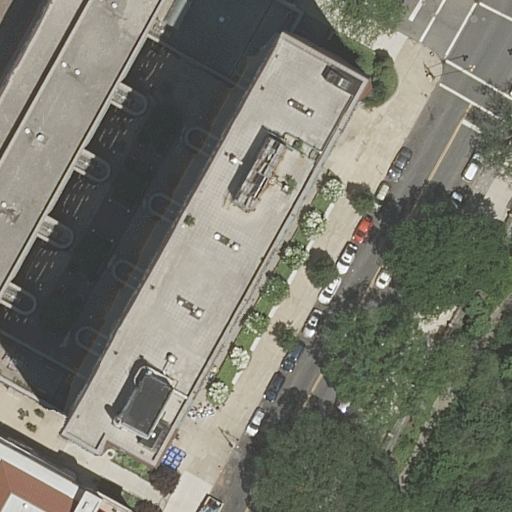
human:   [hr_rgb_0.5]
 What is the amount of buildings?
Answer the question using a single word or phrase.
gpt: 4

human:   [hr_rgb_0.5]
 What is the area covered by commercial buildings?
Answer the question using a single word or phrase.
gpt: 0m2

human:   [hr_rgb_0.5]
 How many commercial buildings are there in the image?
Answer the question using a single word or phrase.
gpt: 0

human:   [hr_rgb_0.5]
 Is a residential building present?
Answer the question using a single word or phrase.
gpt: yes

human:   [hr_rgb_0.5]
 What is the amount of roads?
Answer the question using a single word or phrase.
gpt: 4

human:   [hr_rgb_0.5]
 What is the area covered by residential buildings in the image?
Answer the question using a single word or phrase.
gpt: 8280m2

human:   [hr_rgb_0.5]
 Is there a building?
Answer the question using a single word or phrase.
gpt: yes

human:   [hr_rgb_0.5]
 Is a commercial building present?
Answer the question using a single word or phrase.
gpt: no

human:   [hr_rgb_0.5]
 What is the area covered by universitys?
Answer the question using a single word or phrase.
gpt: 19648m2

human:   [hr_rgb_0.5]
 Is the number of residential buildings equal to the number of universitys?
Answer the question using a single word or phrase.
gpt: no

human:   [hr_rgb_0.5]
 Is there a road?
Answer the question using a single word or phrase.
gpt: yes

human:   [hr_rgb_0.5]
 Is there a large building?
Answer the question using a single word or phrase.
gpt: yes

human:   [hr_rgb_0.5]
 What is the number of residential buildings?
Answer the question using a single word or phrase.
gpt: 4

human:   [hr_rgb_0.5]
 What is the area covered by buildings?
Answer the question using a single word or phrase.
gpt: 8280m2

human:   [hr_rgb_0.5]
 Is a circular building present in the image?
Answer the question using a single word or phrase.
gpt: no

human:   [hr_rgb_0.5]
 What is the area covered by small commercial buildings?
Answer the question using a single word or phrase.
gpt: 0m2

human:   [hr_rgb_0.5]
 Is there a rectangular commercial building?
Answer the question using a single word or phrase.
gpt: no

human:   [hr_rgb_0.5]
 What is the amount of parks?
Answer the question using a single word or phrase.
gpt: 1

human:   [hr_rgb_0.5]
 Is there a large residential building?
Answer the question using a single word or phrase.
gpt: yes

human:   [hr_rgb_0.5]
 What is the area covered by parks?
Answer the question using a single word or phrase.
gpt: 10345m2

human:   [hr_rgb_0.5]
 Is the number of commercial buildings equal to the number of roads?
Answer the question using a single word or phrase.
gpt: no

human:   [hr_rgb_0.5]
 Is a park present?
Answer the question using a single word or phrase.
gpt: yes

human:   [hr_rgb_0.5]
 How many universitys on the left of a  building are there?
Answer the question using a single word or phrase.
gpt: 1

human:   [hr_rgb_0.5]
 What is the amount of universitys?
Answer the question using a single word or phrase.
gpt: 2

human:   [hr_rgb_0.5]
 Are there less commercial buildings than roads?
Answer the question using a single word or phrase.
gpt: yes

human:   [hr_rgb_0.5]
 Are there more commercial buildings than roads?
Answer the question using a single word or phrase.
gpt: no

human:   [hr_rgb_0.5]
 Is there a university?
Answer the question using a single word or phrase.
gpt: yes

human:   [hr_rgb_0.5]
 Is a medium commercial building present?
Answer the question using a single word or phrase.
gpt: no

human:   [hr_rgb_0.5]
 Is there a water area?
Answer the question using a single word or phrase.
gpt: no

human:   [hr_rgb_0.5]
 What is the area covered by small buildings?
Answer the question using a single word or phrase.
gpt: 0m2

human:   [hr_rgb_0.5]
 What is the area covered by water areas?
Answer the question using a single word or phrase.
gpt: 0m2

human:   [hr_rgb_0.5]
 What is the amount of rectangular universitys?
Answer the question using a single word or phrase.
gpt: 2

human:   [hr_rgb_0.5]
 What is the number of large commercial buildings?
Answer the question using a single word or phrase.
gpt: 0

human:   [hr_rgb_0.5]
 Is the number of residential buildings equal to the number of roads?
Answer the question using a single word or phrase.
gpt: yes

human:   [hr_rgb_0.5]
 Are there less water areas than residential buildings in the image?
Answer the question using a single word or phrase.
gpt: yes

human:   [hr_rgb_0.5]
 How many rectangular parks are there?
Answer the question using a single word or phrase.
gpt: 0

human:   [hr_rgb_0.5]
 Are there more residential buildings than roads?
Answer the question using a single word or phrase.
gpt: no

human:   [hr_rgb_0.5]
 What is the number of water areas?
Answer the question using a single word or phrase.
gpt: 0

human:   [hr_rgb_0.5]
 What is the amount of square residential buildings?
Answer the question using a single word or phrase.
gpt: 0

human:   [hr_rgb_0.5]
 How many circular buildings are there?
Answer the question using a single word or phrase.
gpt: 0

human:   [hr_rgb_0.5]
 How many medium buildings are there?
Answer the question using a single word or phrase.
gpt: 2

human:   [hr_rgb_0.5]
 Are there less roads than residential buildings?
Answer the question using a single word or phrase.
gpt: no

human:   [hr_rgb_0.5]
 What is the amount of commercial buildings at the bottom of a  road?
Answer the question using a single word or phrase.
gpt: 0

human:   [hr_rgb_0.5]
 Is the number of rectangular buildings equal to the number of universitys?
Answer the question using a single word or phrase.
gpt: yes

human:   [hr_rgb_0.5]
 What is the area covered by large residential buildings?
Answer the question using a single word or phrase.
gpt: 7755m2

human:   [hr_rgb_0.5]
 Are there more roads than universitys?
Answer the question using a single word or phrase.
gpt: yes

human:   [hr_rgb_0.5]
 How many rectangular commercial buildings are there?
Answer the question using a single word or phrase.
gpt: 0

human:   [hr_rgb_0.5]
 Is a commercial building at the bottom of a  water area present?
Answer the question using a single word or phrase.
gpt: no

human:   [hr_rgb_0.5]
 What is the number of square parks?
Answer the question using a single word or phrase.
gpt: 0

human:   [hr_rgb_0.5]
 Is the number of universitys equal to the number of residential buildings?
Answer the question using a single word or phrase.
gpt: no

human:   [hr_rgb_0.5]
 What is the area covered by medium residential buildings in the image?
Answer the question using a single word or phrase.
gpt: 524m2

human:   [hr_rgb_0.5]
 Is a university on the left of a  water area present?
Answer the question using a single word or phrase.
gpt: no

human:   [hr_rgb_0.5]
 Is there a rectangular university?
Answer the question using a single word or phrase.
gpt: yes

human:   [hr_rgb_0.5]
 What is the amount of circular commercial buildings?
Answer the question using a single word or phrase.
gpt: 0

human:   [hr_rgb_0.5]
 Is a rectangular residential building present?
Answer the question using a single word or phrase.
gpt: yes

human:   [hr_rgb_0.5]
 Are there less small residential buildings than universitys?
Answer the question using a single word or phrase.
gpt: yes

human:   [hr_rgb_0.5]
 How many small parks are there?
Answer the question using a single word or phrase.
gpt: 0

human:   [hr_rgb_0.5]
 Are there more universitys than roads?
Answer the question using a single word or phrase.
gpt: no

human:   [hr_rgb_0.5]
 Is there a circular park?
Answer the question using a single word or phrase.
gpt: no

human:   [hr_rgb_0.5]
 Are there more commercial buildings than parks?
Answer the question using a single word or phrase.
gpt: no

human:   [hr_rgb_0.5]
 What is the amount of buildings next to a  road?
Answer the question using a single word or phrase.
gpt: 4

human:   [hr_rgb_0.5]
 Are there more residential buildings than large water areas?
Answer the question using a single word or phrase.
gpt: yes

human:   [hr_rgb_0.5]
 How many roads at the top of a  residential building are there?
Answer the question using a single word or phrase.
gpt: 2

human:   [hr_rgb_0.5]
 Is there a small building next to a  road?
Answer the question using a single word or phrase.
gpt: no